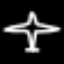
Label: airplane